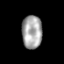
Tissue: prostate
Cell type: Epithelial cells
Senescence score: 0.3204
Nuclear area (px): 657
Mean DAPI intensity: 165.974